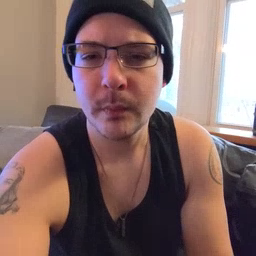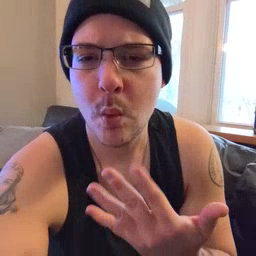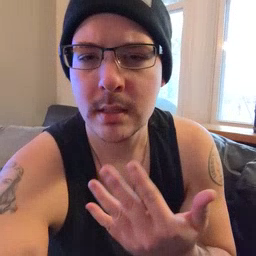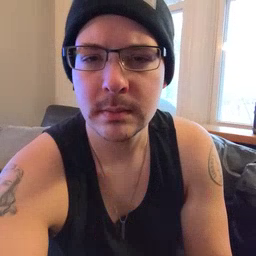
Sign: wait